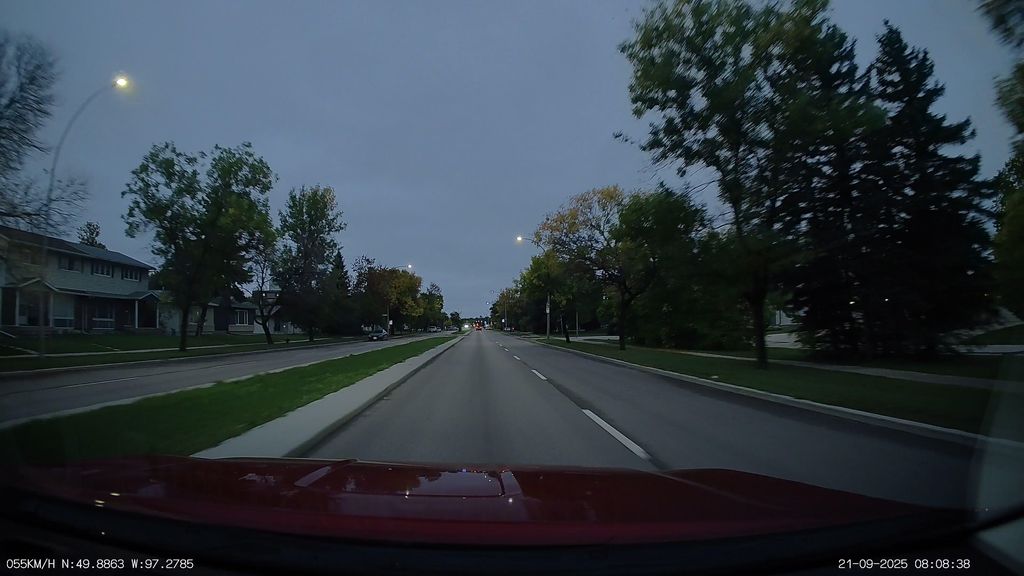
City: winnipeg